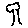
Label: tree